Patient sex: F
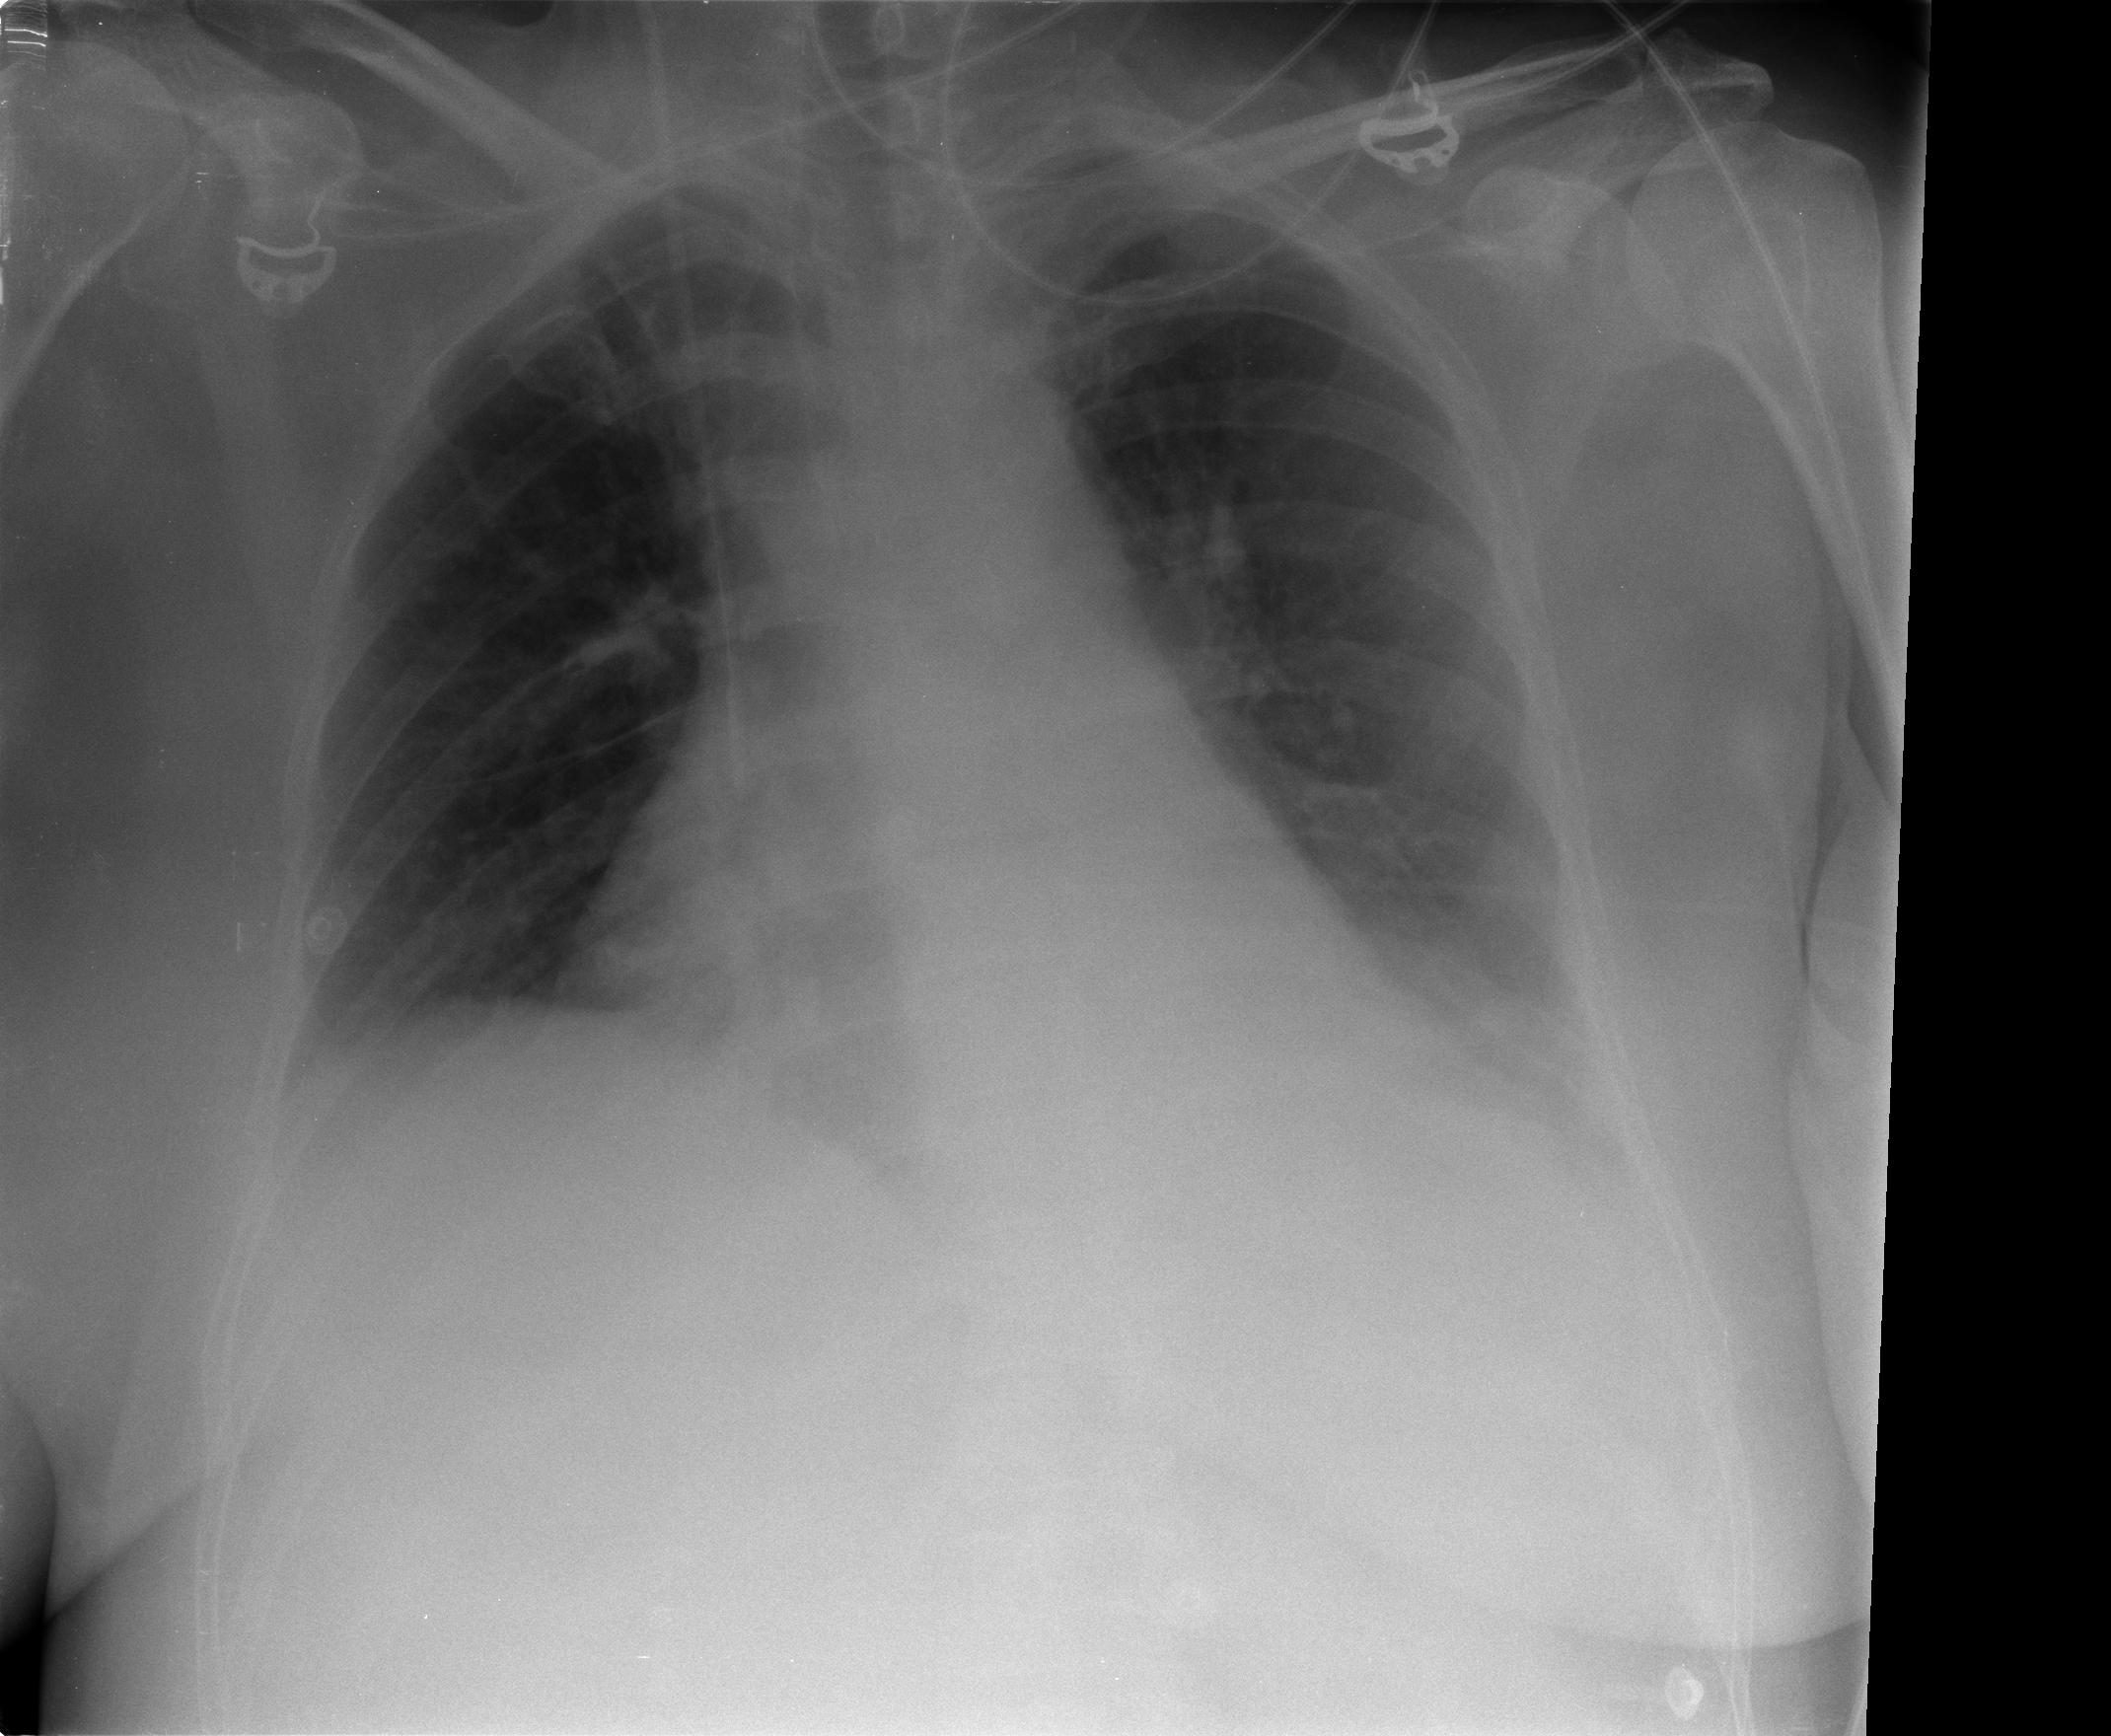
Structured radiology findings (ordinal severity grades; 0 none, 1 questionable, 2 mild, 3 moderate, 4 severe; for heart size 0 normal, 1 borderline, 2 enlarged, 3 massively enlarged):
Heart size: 0
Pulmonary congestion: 0
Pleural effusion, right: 0
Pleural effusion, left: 0
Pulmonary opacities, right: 0
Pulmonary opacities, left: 0
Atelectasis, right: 0
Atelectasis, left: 2